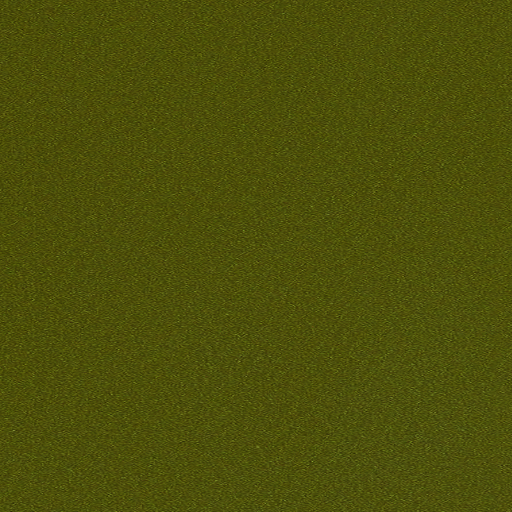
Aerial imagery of island in Alaska named Foremost Rock containing only unknown